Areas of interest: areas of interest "Bank"
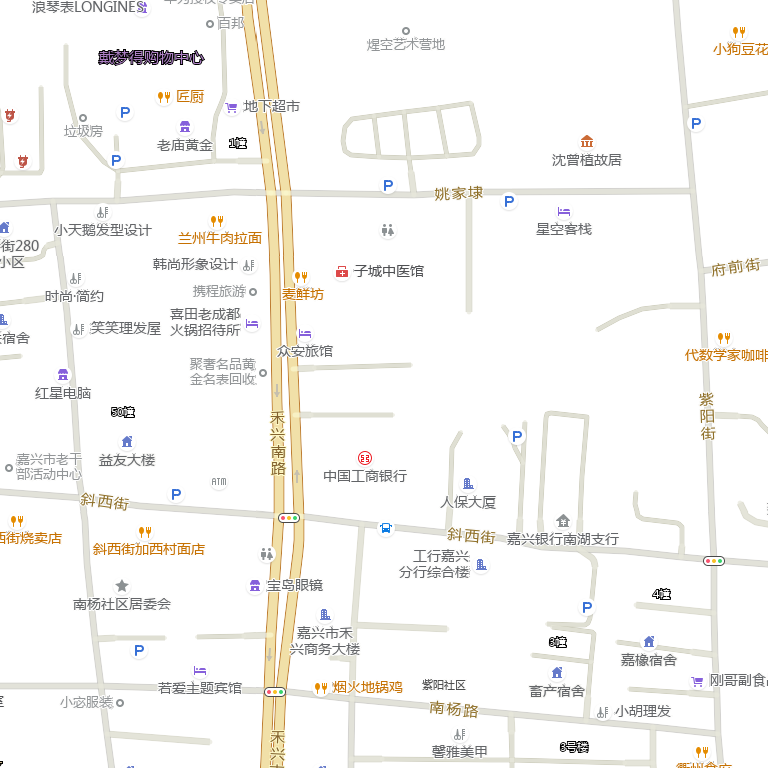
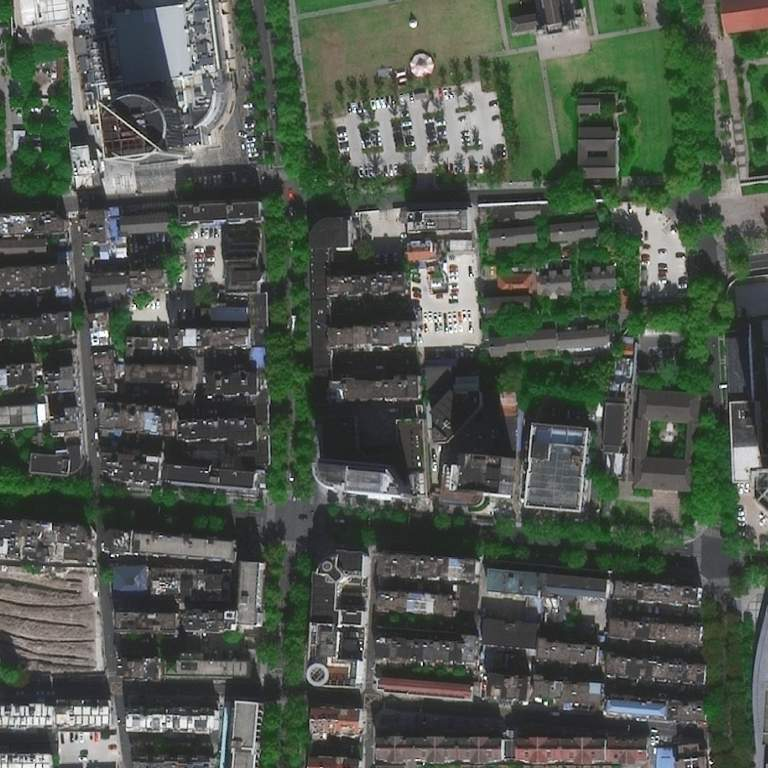